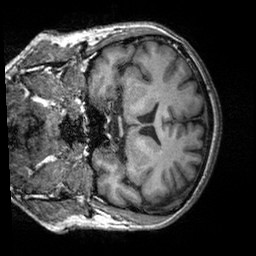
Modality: T1w
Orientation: coronal
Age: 54
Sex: male
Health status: healthy
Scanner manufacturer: siemens
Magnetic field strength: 3 T
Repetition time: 2.3 s
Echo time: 0.00303 s